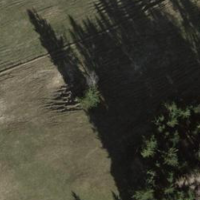
EUNIS habitat code: 44
Species observed at this site:
Capreolus capreolus